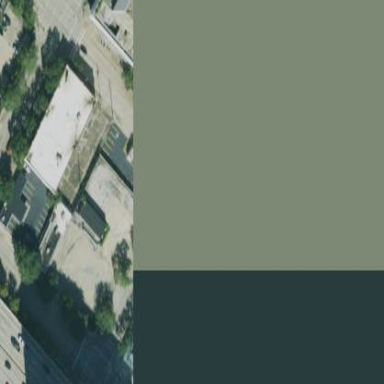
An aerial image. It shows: Bus station on the roof of building.